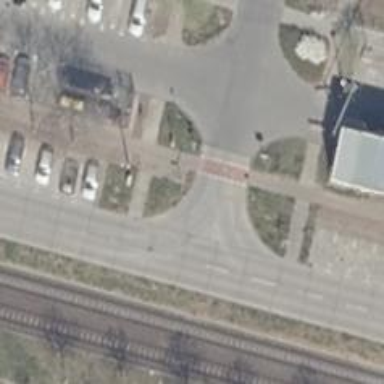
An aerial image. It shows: Separate cycleway with sidewalk.